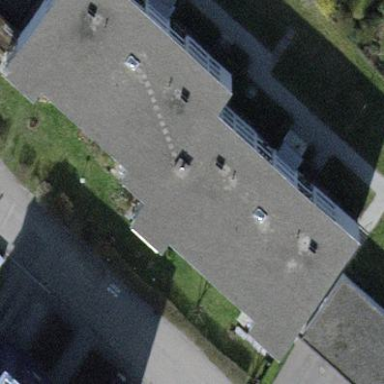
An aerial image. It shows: View of apartment building.